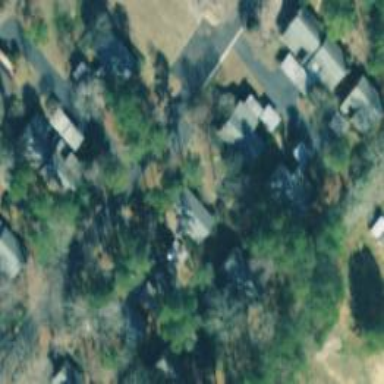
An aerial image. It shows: Residential road.